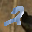
Label: 2